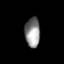
Tissue: prostate
Cell type: T cells
Senescence score: 0.7285
Nuclear area (px): 437
Mean DAPI intensity: 141.4